Question: I configured Apache Jackrabbit 2.6.3 to use WebDAV in an anonymous mode (empty credentials are mapped to 'anonymous:anonymous').
If I click on a direct link to some file (e.g. JPG or DOC) HTTP 403 error is thrown by GlassFish server. If I press , 403 is still there.

BUT if I simply press in address bar in my browser on the same URL, everything is OK, and resource is accessible.
I think that only difference is a referrer in the HTTP header.
I searched for any information about a similar problem, but I couldn't find anything.
Does anybody have some idea how to force WebDAV (or Jackrabbit) to serve files in the anonymous mode despite the referrer or any other reason?
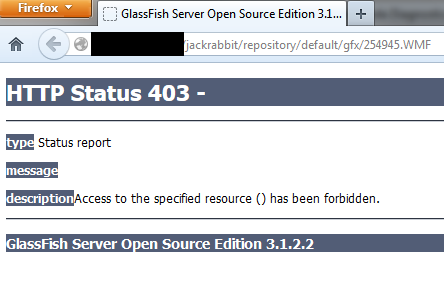
Answer: I found a solution.
In 'web.xml' file in section 'WebDAV' the following part must be uncommented:
'''
<init-param>
<param-name>csrf-protection</param-name>
<param-value>disabled</param-value>
</init-param>
'''
With 'disabled' as 'param-value'.
As description says:
> Defines the behaviour of the referrer based CSRF protection
1) If omitted or left empty the (default) behaviour is to allow only requests with
an empty referrer header or a referrer host equal to the server host
2) May also contain a comma separated list of additional allowed referrer hosts
3) If set to 'disabled' no referrer checking will be performed at all